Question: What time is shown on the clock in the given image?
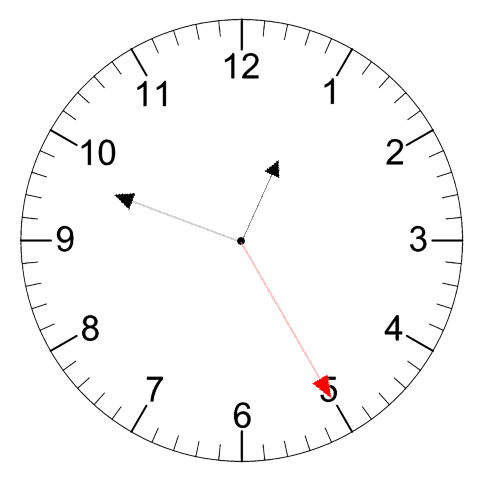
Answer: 12:48:25